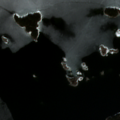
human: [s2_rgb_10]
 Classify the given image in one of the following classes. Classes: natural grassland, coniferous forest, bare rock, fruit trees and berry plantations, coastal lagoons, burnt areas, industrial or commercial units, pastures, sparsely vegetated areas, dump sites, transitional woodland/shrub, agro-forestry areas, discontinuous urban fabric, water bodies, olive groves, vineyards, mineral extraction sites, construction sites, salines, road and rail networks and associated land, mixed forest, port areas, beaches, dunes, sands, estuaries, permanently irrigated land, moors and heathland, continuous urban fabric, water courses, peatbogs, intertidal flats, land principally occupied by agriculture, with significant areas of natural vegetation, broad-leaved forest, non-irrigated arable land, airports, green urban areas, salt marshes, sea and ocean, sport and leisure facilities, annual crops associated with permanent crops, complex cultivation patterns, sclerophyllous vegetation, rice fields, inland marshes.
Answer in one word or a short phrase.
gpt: sea and ocean